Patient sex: M
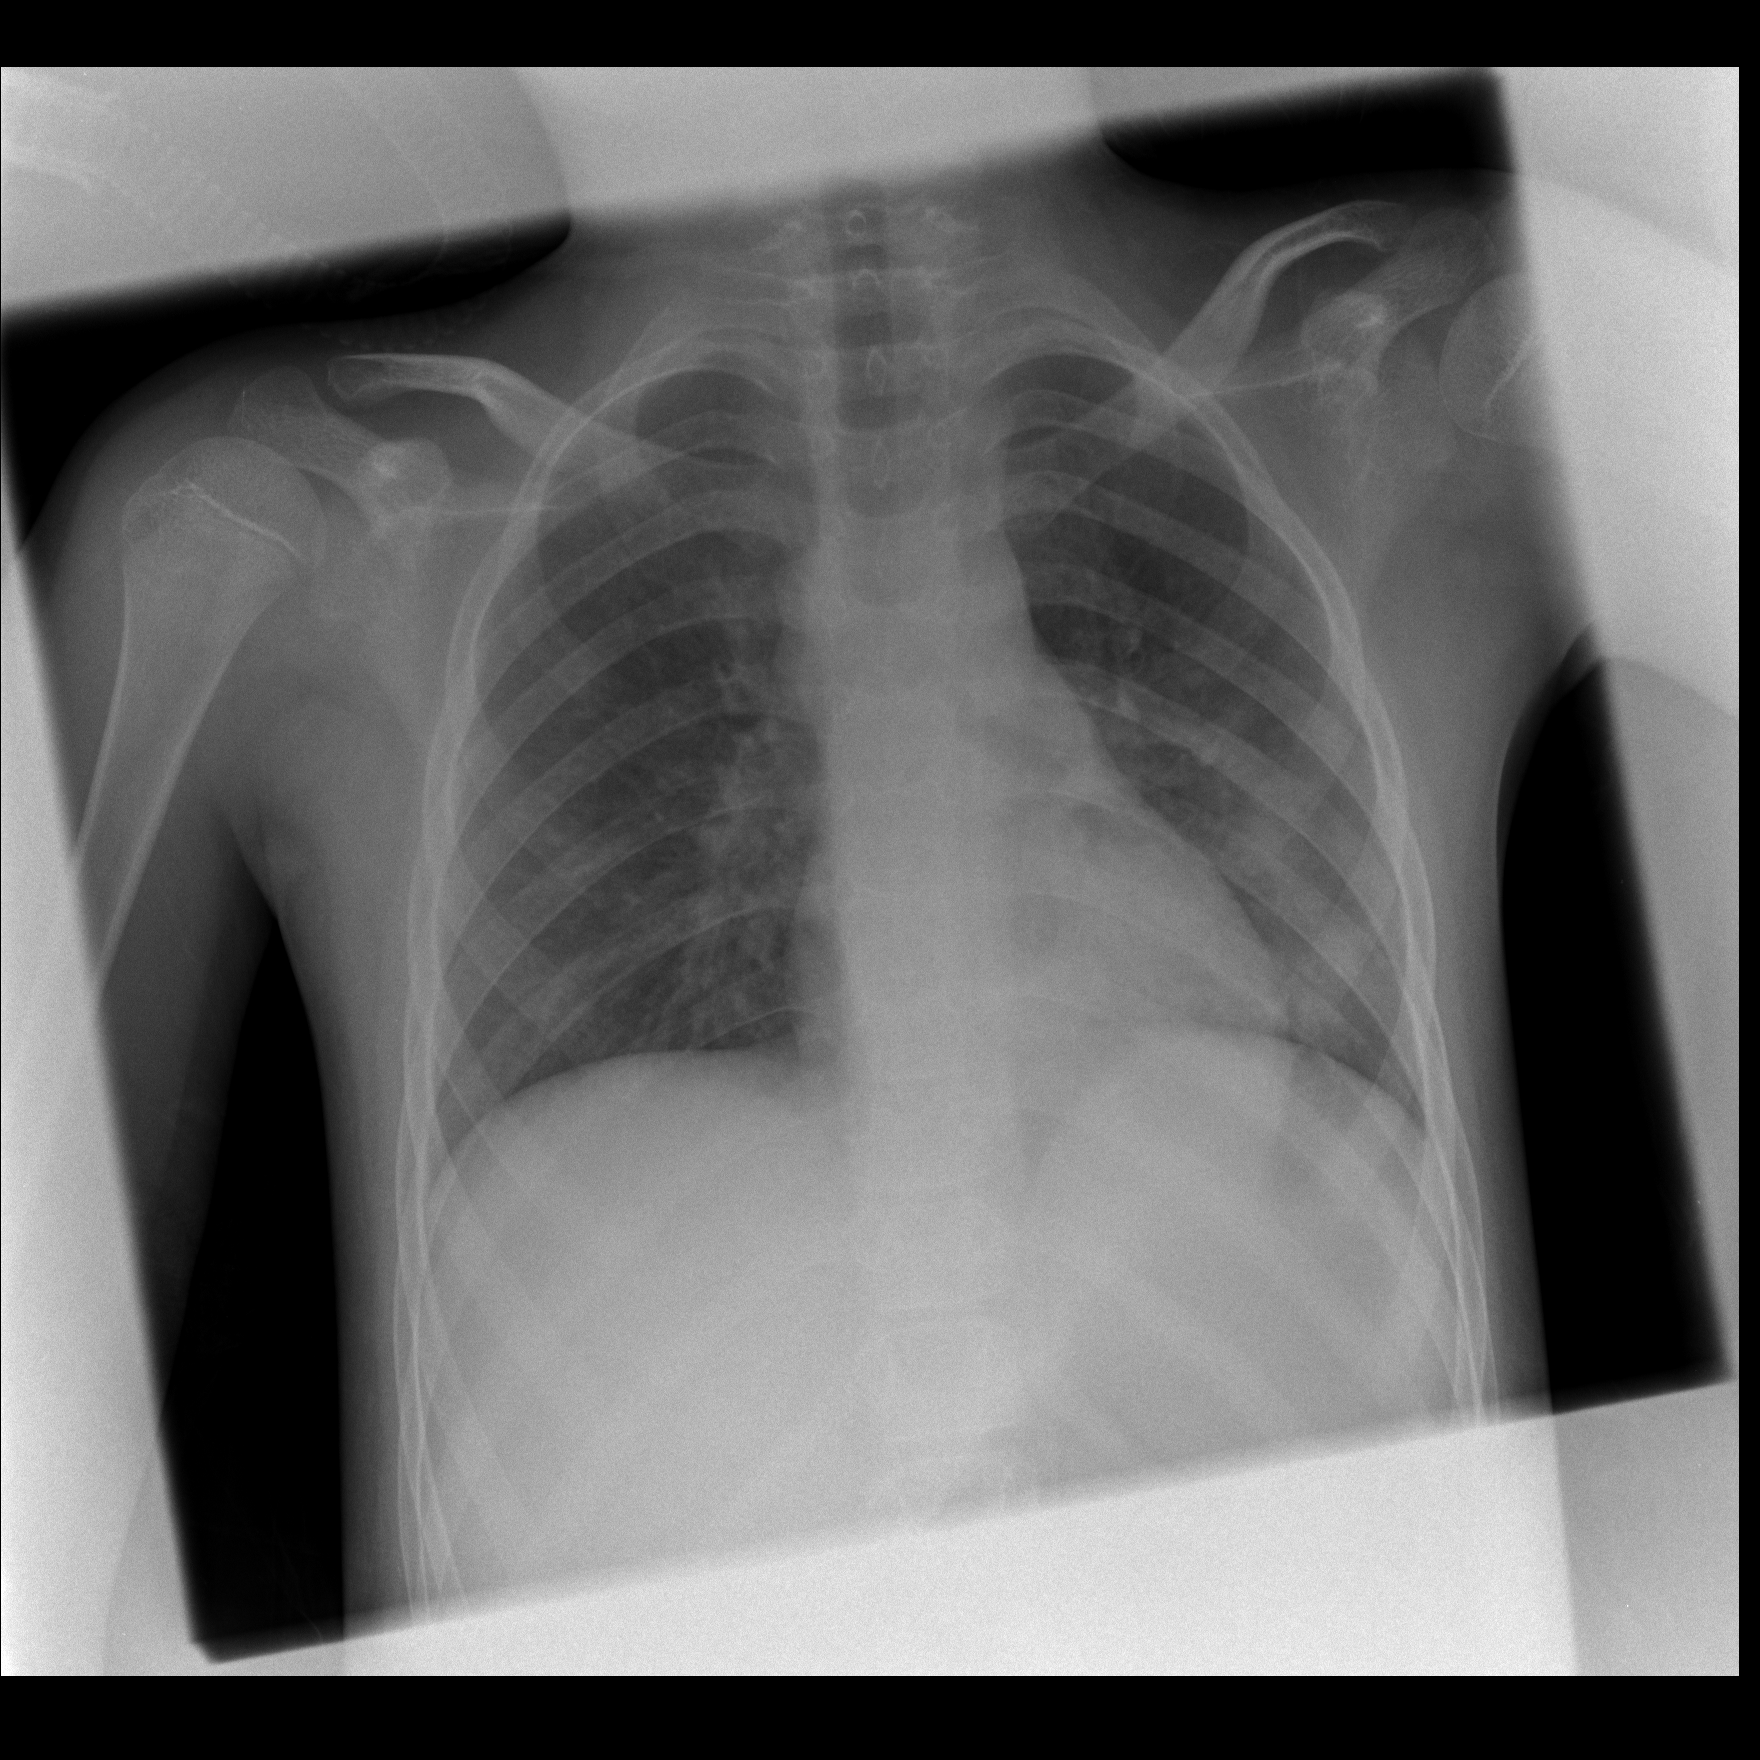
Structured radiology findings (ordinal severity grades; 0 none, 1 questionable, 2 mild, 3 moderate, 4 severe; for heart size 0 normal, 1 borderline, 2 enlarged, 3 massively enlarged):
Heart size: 0
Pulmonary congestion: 0
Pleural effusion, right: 0
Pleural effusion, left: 0
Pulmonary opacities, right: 0
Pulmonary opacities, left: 2
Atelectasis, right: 0
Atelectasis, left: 0